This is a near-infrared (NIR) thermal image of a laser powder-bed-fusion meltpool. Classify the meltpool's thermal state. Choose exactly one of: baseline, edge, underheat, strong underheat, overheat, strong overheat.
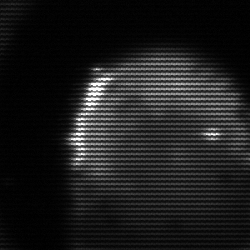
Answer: edge